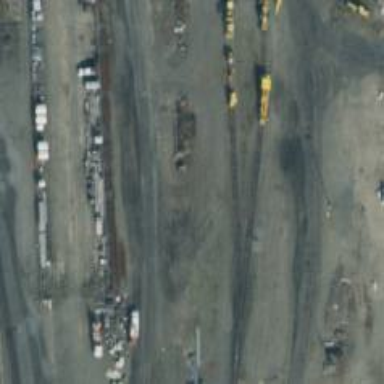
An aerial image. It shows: Railway yard in service.